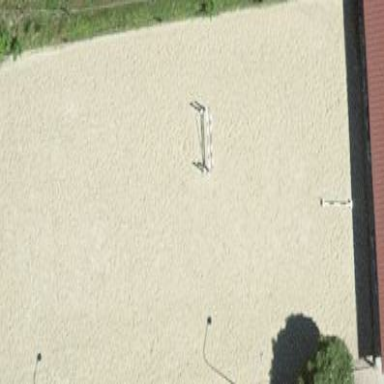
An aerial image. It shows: Equestrian pitch for leisure land activities.